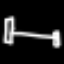
Label: bed